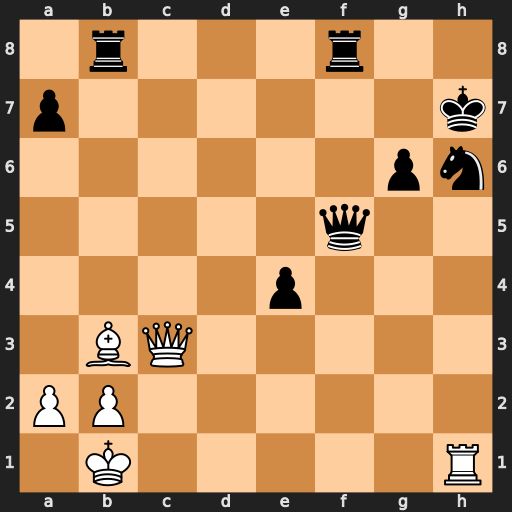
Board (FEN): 1r3r2/p6k/6pn/5q2/4p3/1BQ5/PP6/1K5R
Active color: w
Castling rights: -
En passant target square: -
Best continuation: Qc7+ Rf7 Bxf7 Rc8 Qe7